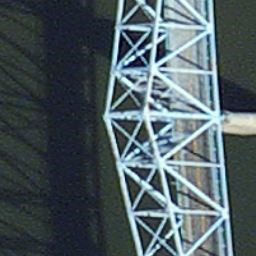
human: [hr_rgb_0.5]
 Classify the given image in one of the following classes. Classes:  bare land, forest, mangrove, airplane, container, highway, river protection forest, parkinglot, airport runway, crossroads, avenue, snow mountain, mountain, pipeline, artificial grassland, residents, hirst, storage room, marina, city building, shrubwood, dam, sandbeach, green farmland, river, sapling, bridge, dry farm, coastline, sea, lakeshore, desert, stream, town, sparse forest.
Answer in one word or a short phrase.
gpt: bridge